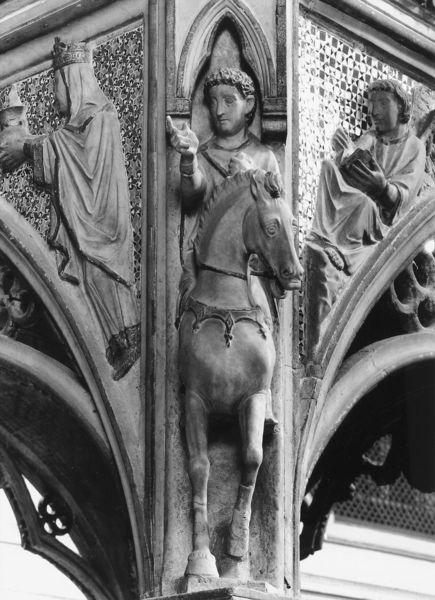
Titel: Altarziborium
Künstler: Arnolfo di Cambio
Standort: Rom, S. Cecilia in Trastevere (EU - I - Latium)
Schlagwörter: hand, mann, umhang, weiß, menschen, finger, frau, geste, grau, holz, marmor, pfeiler, schwarz, säule, muster, ornament, spitze, stein, kirche, figur, frontal, gotik, krone, locken, pferd, reiter, engel, skulptur, mähne, zaumzeug, relief, ecke, bogen, könig, zeigefinger, detail, bronze, zeigen, foto, fotografie, bögen, gefäß, buch, becken, altar, kapitell, statuen, eck, gotisch, romanik, chor, fingerzeig, heiliger, königin, heilige, fotographie, figru, maßwerk, dreipass, chorgestühl, läule, säukle, gfigur, gotk, drepass